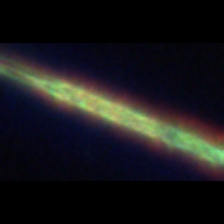
Taxon: Rhizosolenia_Proboscia
Group: Diatoms